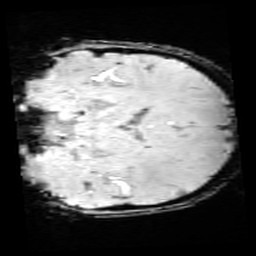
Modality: SWI
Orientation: coronal
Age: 10
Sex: male
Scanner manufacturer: siemens
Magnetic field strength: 3 T
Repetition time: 0.027 s
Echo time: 0.02 s